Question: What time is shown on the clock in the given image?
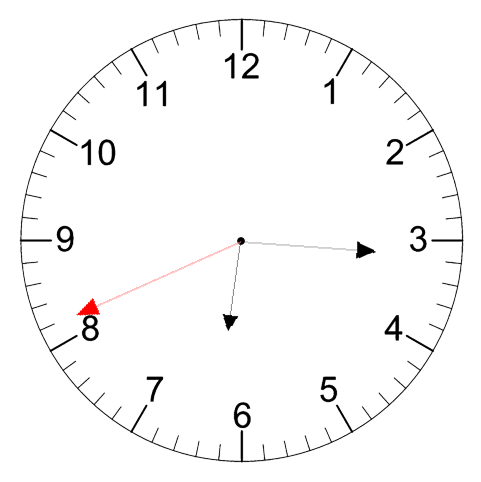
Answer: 06:15:41